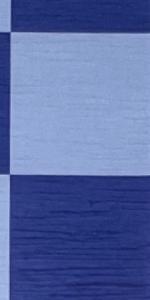
Label: Empty